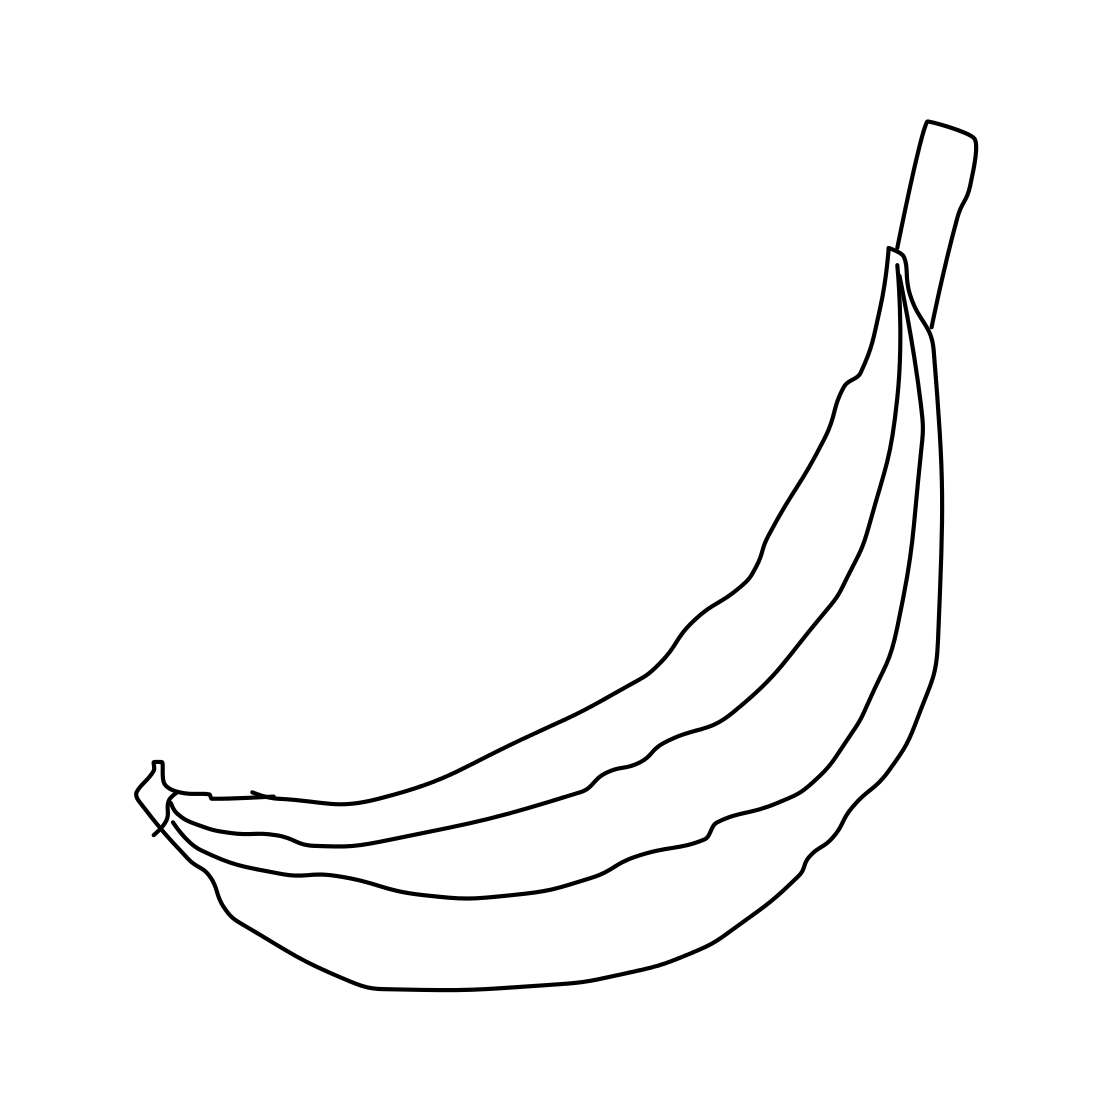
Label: banana